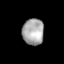
Tissue: lung
Cell type: Endothelial cells
Senescence score: 0.1556
Nuclear area (px): 554
Mean DAPI intensity: 168.153